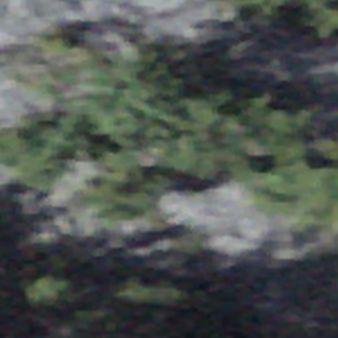
Label: bouldering_area